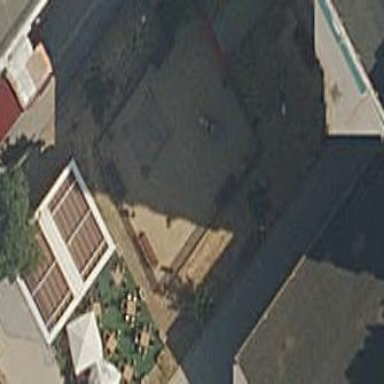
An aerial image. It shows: Bar building.